Question: - -
I'm using:
'''
SELECT l.name AS listName, COUNT(p.fk_list_identifier) AS countNum
FROM list AS l INNER JOIN person AS p
WHERE l.identifier = p.fk_list_identifier
GROUP BY l.name;
'''
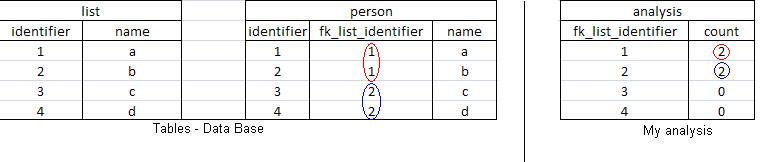
Answer: If you just want the lists with no reference, you can do:
'''
SELECT l.name AS listName
FROM list l LEFT JOIN
person AS p
on l.identifier = p.fk_list_identifier
WHERE p.fk_list_identifier IS NULL
GROUP BY l.name;
'''